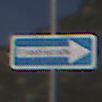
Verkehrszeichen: EinbahnstrasseRechtsweisend
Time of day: MorningAfternoon
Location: Outdoor (RoadRail)
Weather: PartlyCloudy
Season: NotSpecified
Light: Natural